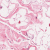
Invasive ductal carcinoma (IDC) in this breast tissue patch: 0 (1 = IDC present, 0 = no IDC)